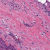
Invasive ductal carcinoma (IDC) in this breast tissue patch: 0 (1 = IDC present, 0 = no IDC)